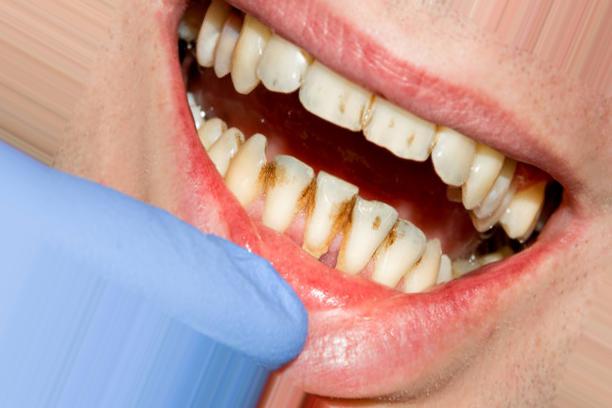
Condition: Caries